Interaction volume radius: 5 \u00c5
Interaction volume height: 15 \u00c5
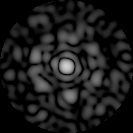
Disorder parameter: 0.8336